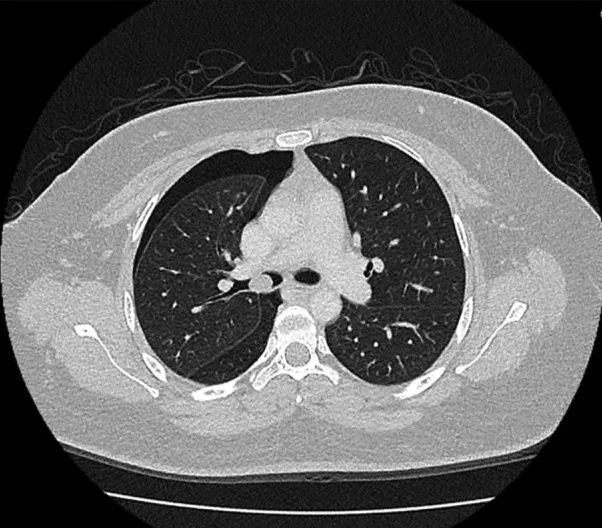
Computed tomography thorax with right endobronchial lesion and right sided pneumothorax.
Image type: radiology (ct)